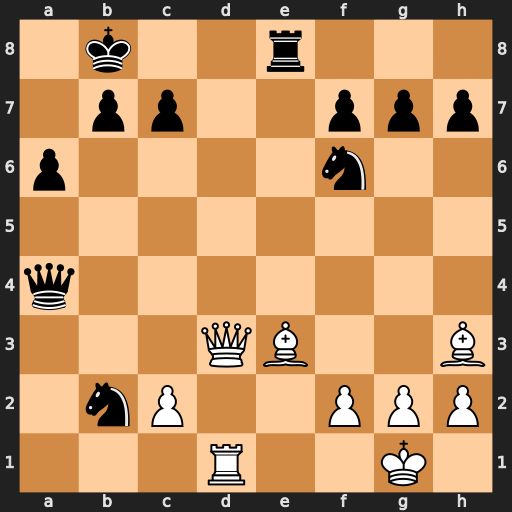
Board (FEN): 1k2r3/1pp2ppp/p4n2/8/q7/3QB2B/1nP2PPP/3R2K1
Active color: w
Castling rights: -
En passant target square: -
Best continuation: Qd8+ Rxd8 Rxd8#